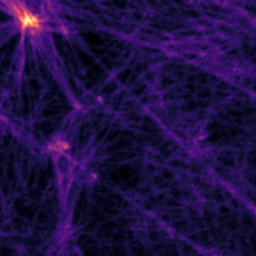
Label: Super-resolution F-actin image